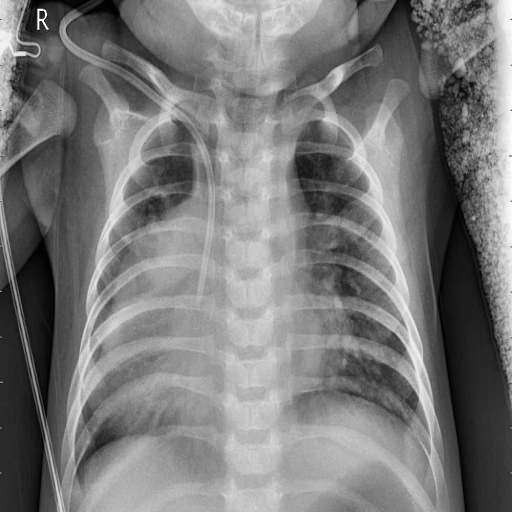
Finding: PNEUMONIA